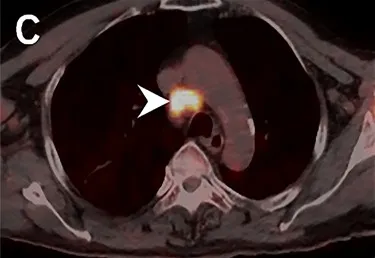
The delay 18F-FDG PET/CT revealed elevated activity foci in the mediastinum, with a SUVmax of 7.0. . Fusion.
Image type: radiology (pet)